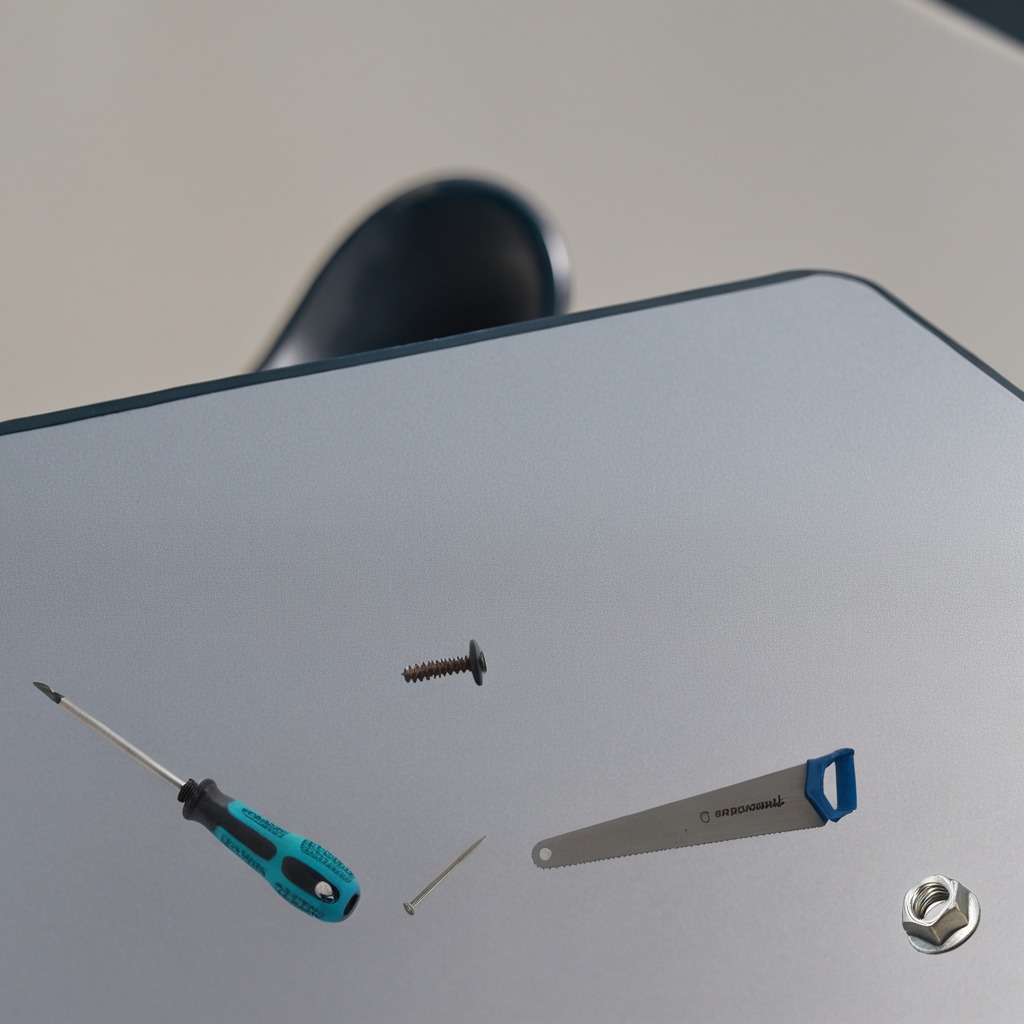
A metal machine screw, an iron nail, a handheld metal saw, a screwdriver, and a metal nut are lying on the utility table.